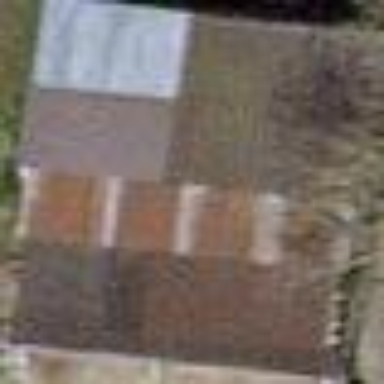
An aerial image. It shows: Shed building.